Question: I need to show the users profile picture who all are joining in a specified event and it should be in horizontal circular images one after other and after 5 images. it should show the remaining users total count. I need both java and xml file. These profile images will be from database. Please suggest me any library or a way to do it

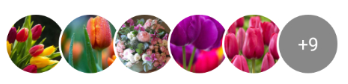
Answer: <URL>
Try this here is the working code for java
> RecyclerViewActivity
'''
public class RecyclerViewActivity extends AppCompatActivity {
private final Integer[] IMAGES = {R.drawable.nilesh, R.drawable.nilesh, R.drawable.nilesh, R.drawable.nilesh,
R.drawable.nilesh, R.drawable.nilesh, R.drawable.nilesh, R.drawable.nilesh};
private ArrayList<Integer> arrayList = new ArrayList<Integer>();
RecyclerView myRecyclerView;
@Override
protected void onCreate(Bundle savedInstanceState) {
super.onCreate(savedInstanceState);
setContentView(R.layout.activity_recycler_view);
Collections.addAll(arrayList, IMAGES);
myRecyclerView=findViewById(R.id.myRecyclerView);
myRecyclerView.setLayoutManager(new LinearLayoutManager(this,
LinearLayoutManager.HORIZONTAL,false));
myRecyclerView.addItemDecoration(new OverlapDecoration());
myRecyclerView.setHasFixedSize(true);
myRecyclerView.setAdapter(new DataAdapter(this,arrayList));
}
public class OverlapDecoration extends RecyclerView.ItemDecoration {
private final static int vertOverlap = -40;
@Override
public void getItemOffsets(Rect outRect, View view, RecyclerView parent, RecyclerView.State state) {
final int itemPosition = parent.getChildAdapterPosition(view);
outRect.set(0, 0, vertOverlap, 0);
}
}
}
'''
> activity_recycler_view
'''
<?xml version="1.0" encoding="utf-8"?>
<LinearLayout xmlns:android="http://schemas.android.com/apk/res/android"
xmlns:app="http://schemas.android.com/apk/res-auto"
xmlns:tools="http://schemas.android.com/tools"
android:layout_width="match_parent"
android:layout_height="match_parent"
android:background="?attr/colorBackgroundFloating"
android:orientation="vertical">
<android.support.v7.widget.RecyclerView
android:id="@+id/myRecyclerView"
android:layout_width="match_parent"
android:layout_height="250dp"
/>
</LinearLayout>
'''
> DataAdapter
'''
public class DataAdapter extends RecyclerView.Adapter<DataAdapter.ViewHolder> {
private Context context;
private ArrayList<Integer> arrayList = new ArrayList<Integer>();
public DataAdapter(Context context, ArrayList<Integer> imagesArray) {
this.context = context;
arrayList = imagesArray;
}
@NonNull
@Override
public ViewHolder onCreateViewHolder(@NonNull ViewGroup parent, int viewType) {
View imageLayout = LayoutInflater.from(context).inflate(R.layout.aa, parent, false);
return new ViewHolder(imageLayout);
}
@Override
public void onBindViewHolder(@NonNull ViewHolder holder, int position) {
holder.imageView.setImageResource(arrayList.get(position));
if (position == 3) {
holder.relativeLayout.setVisibility(View.VISIBLE);
holder.tvCount.setText(String.valueOf(arrayList.size()-4));
}else {
holder.relativeLayout.setVisibility(View.GONE);
}
}
@Override
public int getItemCount() {
return 4;
}
public class ViewHolder extends RecyclerView.ViewHolder {
RelativeLayout relativeLayout;
TextView tvCount;
CircleImageView imageView;
public ViewHolder(View itemView) {
super(itemView);
relativeLayout = itemView.findViewById(R.id.relative);
tvCount = itemView.findViewById(R.id.tvCount);
imageView = itemView
.findViewById(R.id.profile_image);
}
}
}
'''
> layout.aa
'''
<LinearLayout xmlns:android="http://schemas.android.com/apk/res/android"
xmlns:app="http://schemas.android.com/apk/res-auto"
android:layout_width="wrap_content"
android:layout_height="wrap_content"
android:orientation="horizontal">
<de.hdodenhof.circleimageview.CircleImageView xmlns:app="http://schemas.android.com/apk/res-auto"
android:id="@+id/profile_image"
android:layout_width="96dp"
android:layout_height="96dp"
android:src="@drawable/kid"
app:civ_border_color="#FF000000"
app:civ_border_width="2dp" />
<RelativeLayout
android:id="@+id/relative"
android:visibility="gone"
android:layout_marginLeft="-40dp"
android:layout_width="wrap_content"
android:layout_height="wrap_content">
<de.hdodenhof.circleimageview.CircleImageView
android:id="@+id/imageCircleImageView"
android:layout_width="96dp"
android:layout_height="96dp"
android:src="#919191"
app:civ_border_color="#FF000000"
app:civ_border_width="2dp" />
<TextView
android:id="@+id/tvCount"
android:layout_width="wrap_content"
android:layout_height="wrap_content"
android:layout_alignBottom="@id/imageCircleImageView"
android:layout_alignEnd="@id/imageCircleImageView"
android:layout_alignStart="@id/imageCircleImageView"
android:layout_alignTop="@id/imageCircleImageView"
android:layout_gravity="center"
android:gravity="center"
android:padding="10dp"
android:text=""
android:textColor="#FFFFFF" />
</RelativeLayout>
</LinearLayout>
'''